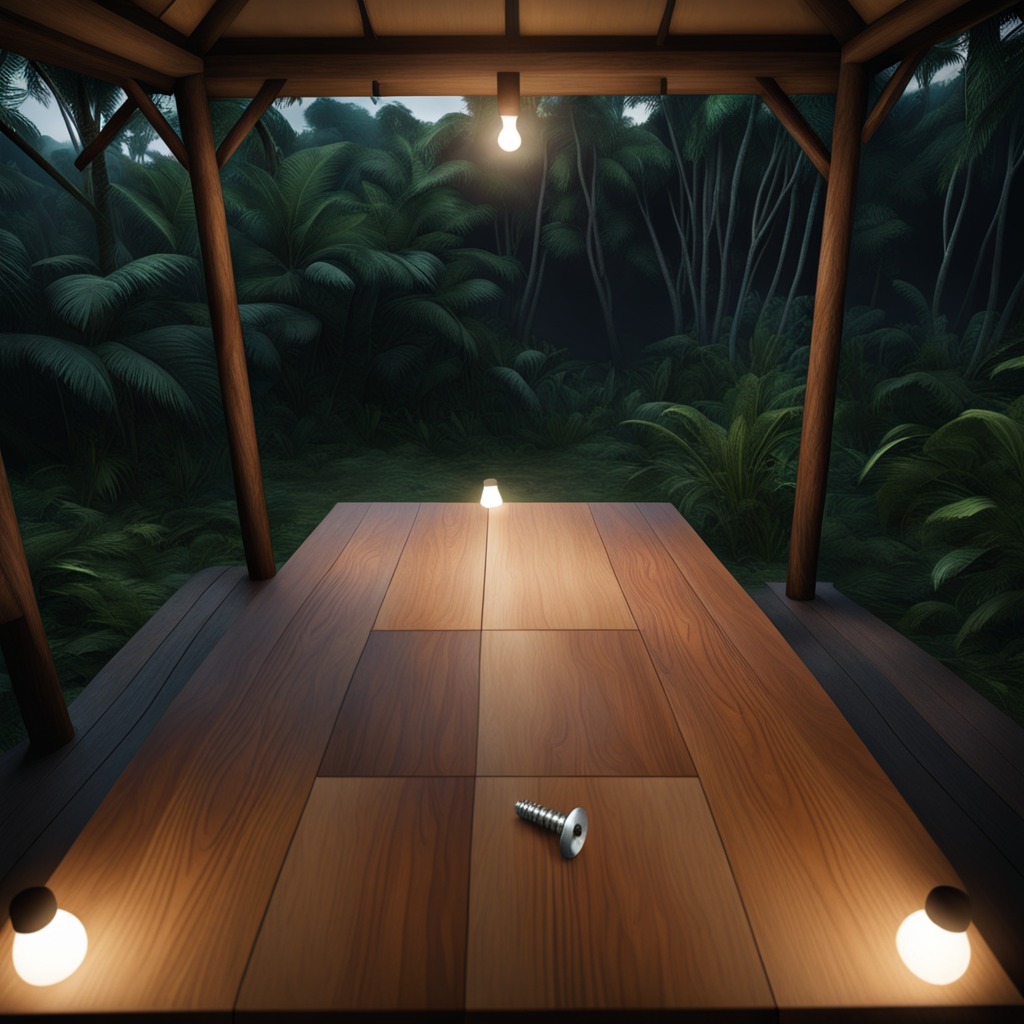
A metal screw is lying on the wooden table inside a jungle field workshop tent at night.